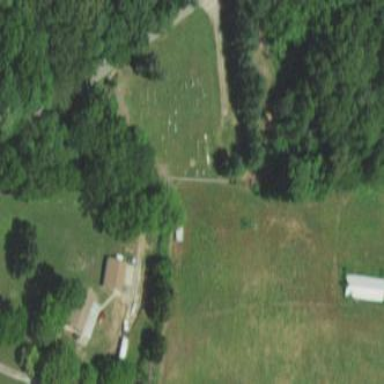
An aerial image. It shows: Cemetery.